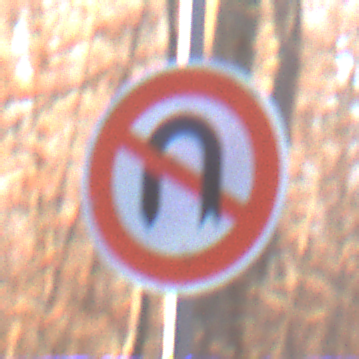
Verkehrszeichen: VerbotWenden
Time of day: SunriseSunset
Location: Outdoor (Nature)
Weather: Clear
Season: Autumn
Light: Natural